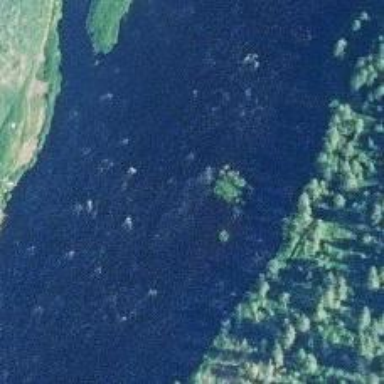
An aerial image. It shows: Scene featuring rapids in waterway.